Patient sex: M
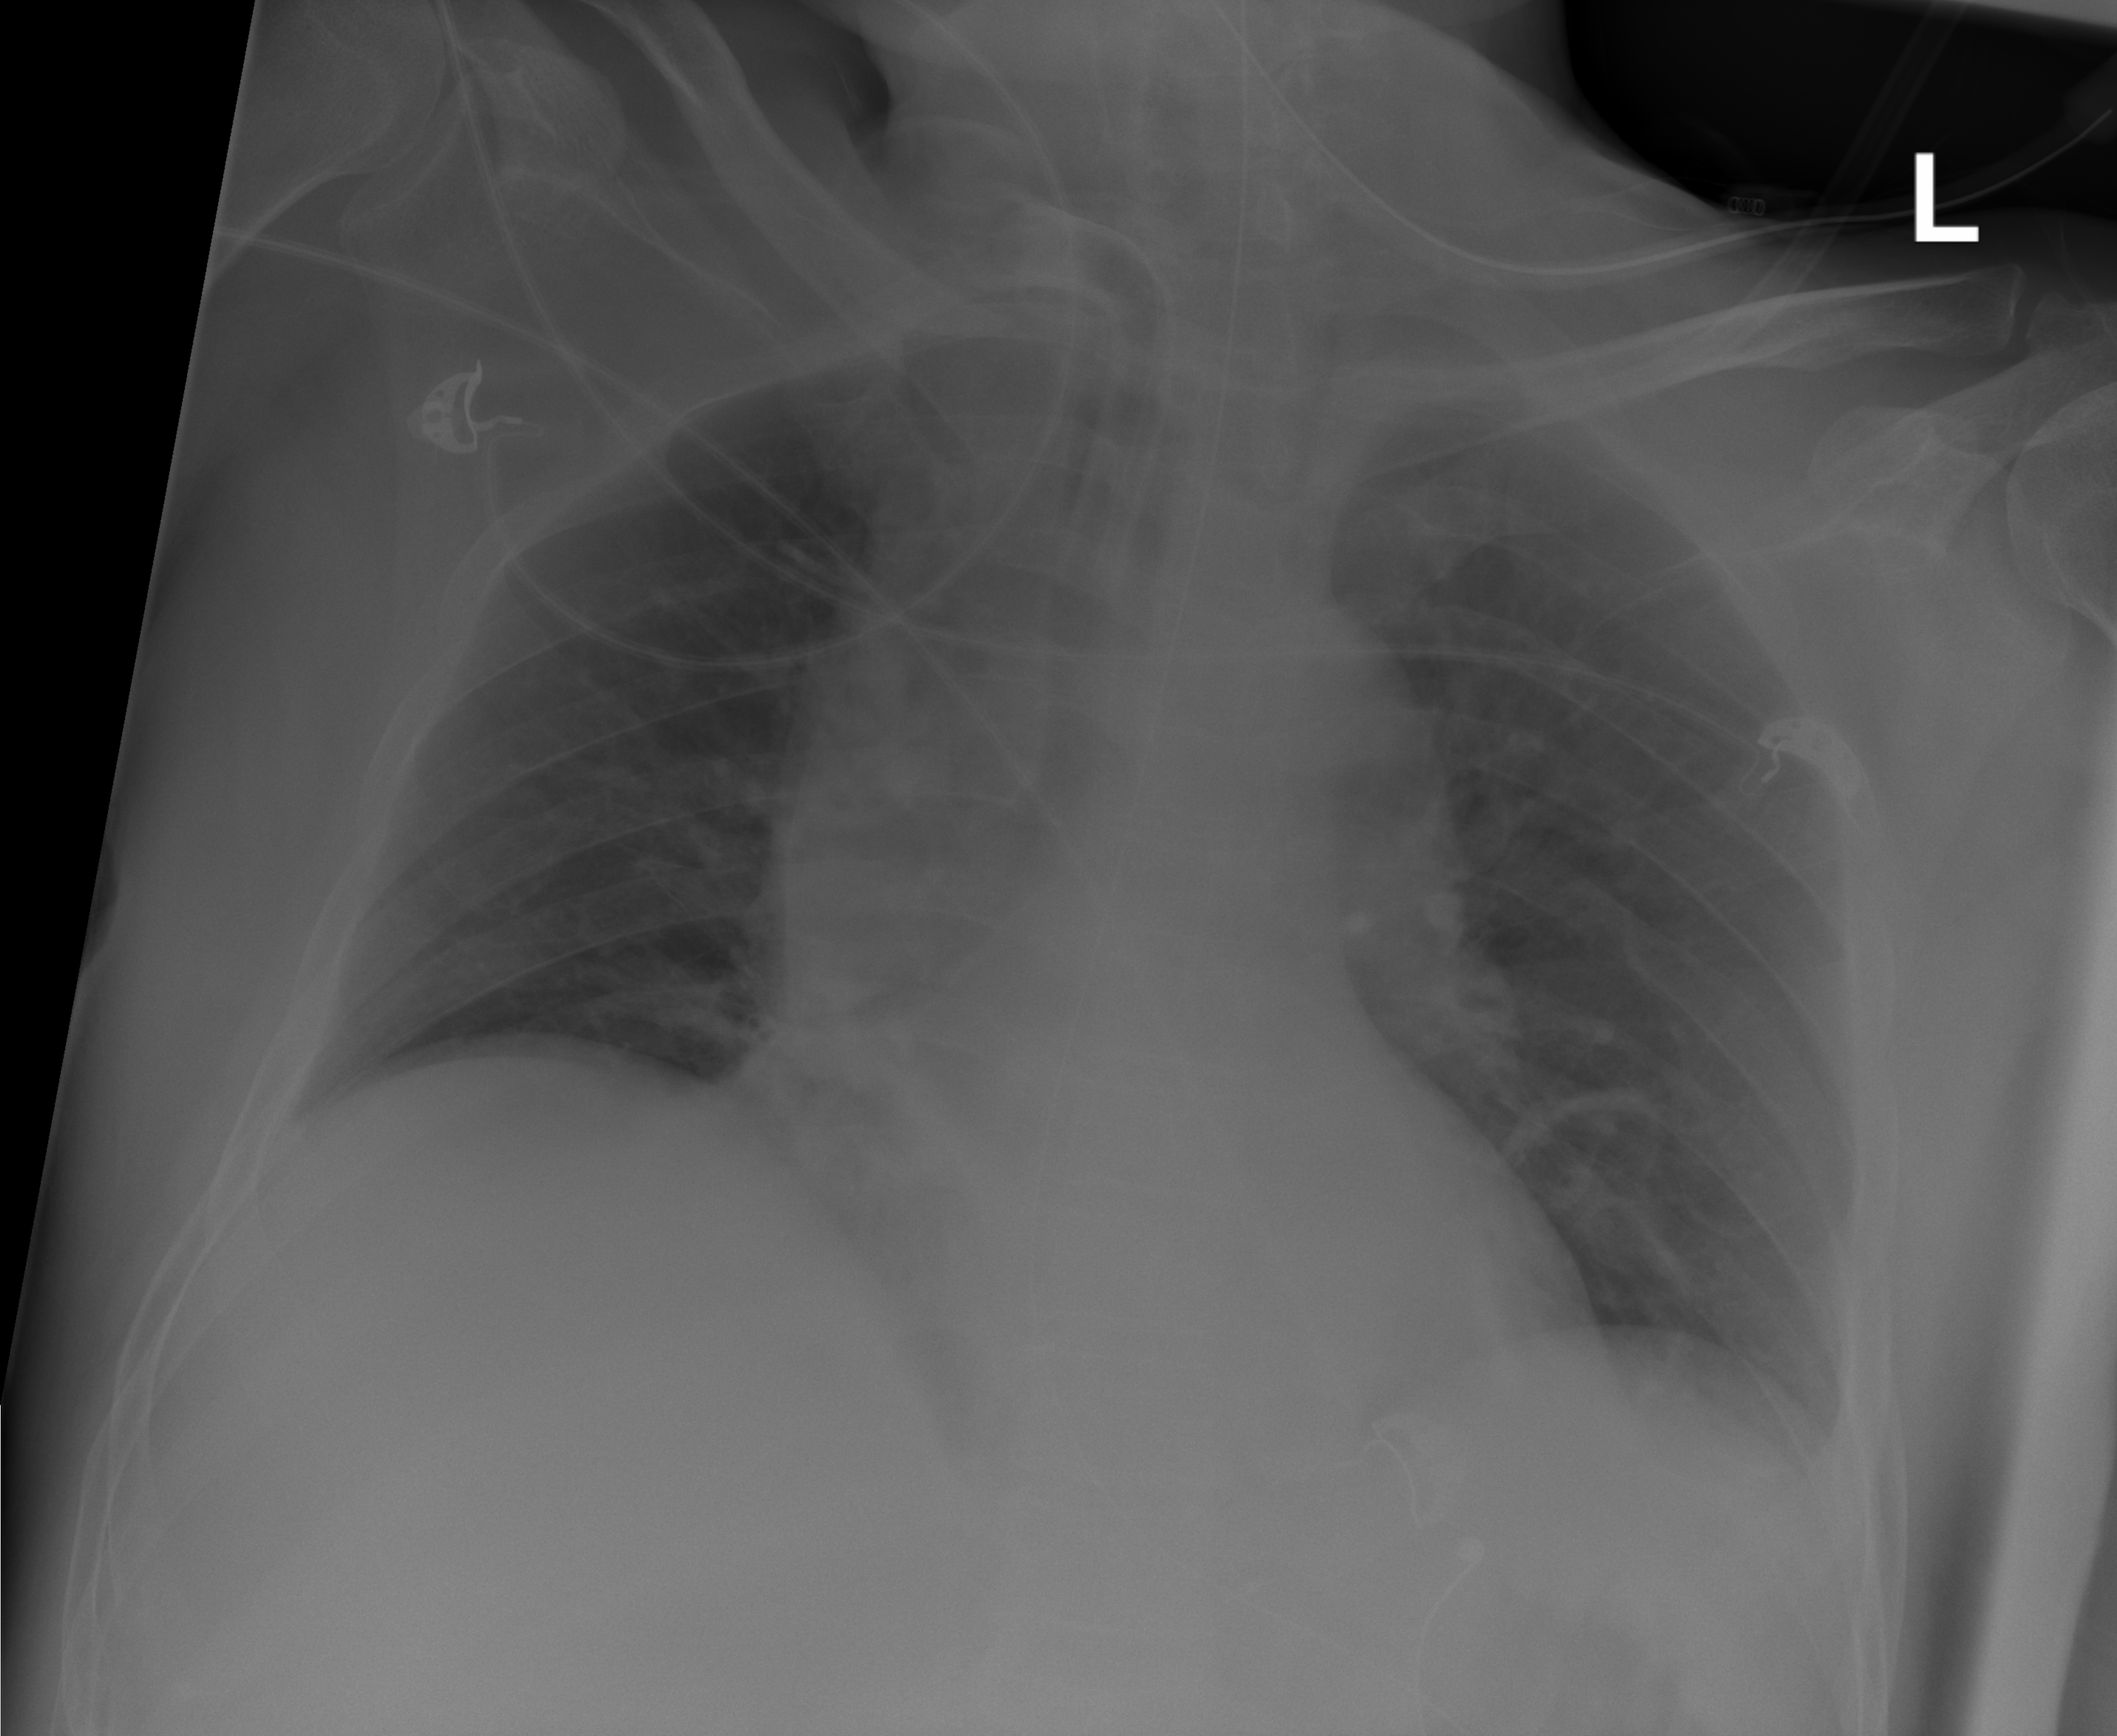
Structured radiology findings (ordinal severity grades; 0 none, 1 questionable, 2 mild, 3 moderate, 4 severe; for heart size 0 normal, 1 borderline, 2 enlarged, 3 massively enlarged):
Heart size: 2
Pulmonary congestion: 0
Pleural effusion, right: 0
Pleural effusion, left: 2
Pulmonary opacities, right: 0
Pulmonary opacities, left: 0
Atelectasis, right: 0
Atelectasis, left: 2